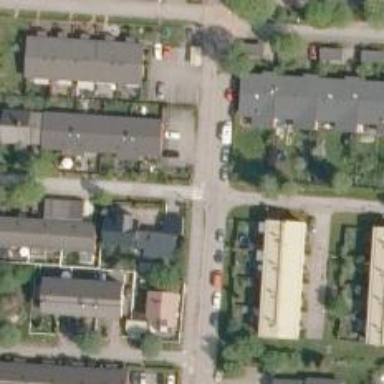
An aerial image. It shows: Living street.